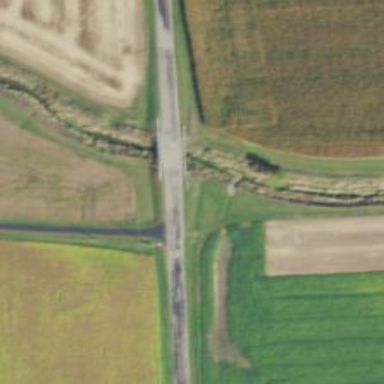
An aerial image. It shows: Unclassified road with beam bridge.